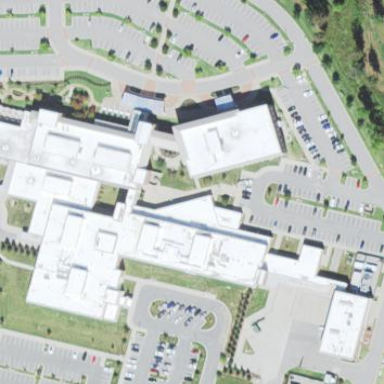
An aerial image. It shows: Healthcare facility identified as hospital.